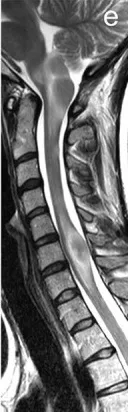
MRI of the brain and cervical spine documenting a significant progression of the tumefactive lesions. Follow-up examination after further 22 months. Several tumor-like enhancing lesions located around the lateral ventricles are visible on axial T2-weighted images Extensive mass lesion located within the septum pellucidum finally caused the hydrocephalus by obstruction of the interventricular foramina; a significant dilatation of the lateral ventricles is seen on follow-up examination (d,f).
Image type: radiology (mri)